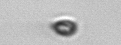
Label: nanoplankton_mix